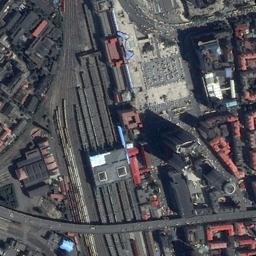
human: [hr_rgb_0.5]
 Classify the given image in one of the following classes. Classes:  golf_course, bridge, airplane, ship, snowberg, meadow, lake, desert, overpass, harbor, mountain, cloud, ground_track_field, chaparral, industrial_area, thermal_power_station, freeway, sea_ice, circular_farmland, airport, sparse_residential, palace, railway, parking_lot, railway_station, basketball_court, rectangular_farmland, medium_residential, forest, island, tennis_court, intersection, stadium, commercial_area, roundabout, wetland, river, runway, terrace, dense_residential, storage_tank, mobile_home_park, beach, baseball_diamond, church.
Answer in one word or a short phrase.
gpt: railway_station